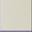
Piece: xx